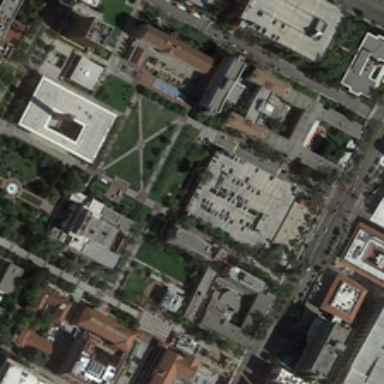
Many green trees and buildings are in a school with a parking lot .